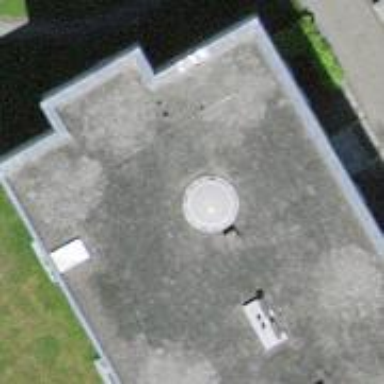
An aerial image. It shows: Residential building.